Interaction volume radius: 10 \u00c5
Interaction volume height: 10 \u00c5
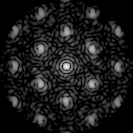
Disorder parameter: 0.284